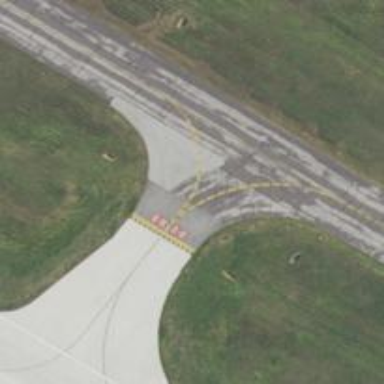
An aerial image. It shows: Image of taxiway at airport.